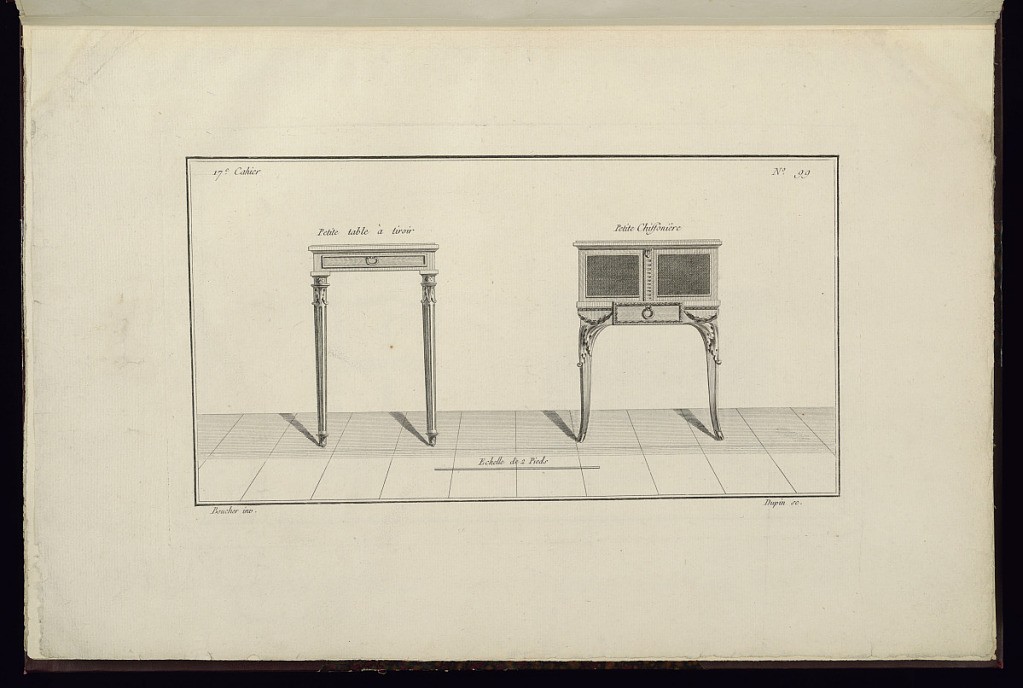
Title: Petite table à tiroir [et] Petite Chiffonière
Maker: Juste-François Boucher, French, 1736 – 1782
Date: ca. 1775
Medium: Engraving on off white laid paper
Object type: Print
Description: Designs for two small sets of drawers. The set on the left is a slim, tall table with a single drawer, elevated on fluted legs with acanthus leaves at the capital. The set of drawers on the right has curved legs and is decorated with ornament motifs including lamb tongue, garland, and acanthus leaves. The plate is signed.